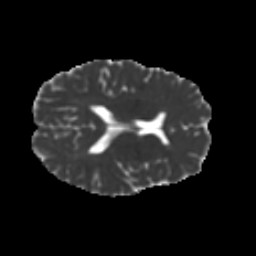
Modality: MD
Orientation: axial
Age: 35
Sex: female
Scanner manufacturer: ge
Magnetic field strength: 3 T
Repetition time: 7.8 s
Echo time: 0.0606 s